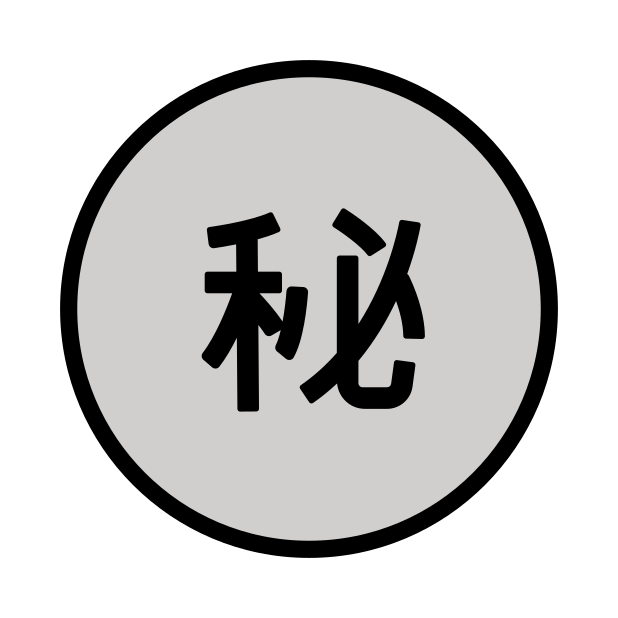
Emoji: ㊙
Name: circled ideograph secret
Unicode: 0x3299